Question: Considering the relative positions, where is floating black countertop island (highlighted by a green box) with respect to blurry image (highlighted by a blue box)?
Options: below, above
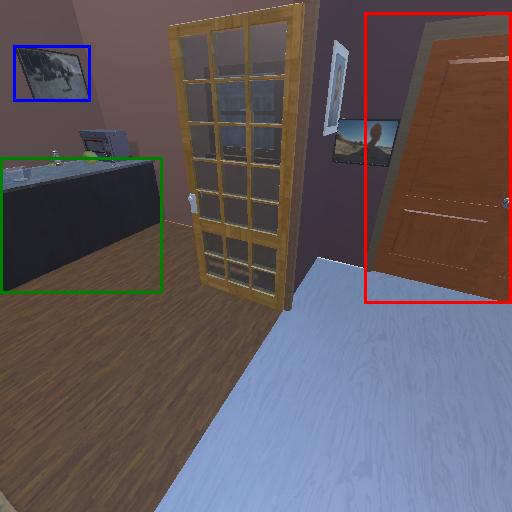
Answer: below